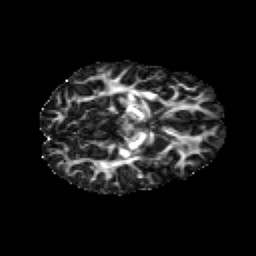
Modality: FA
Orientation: axial
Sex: male
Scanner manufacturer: siemens
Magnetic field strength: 3 T
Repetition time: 5 s
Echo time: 0.071 s